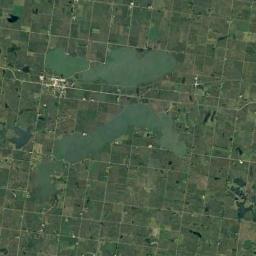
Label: lake